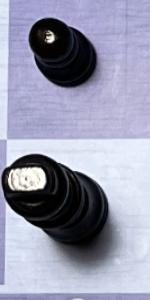
Label: King_Black